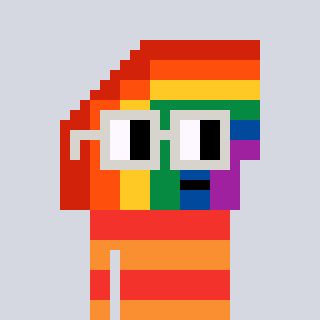
a pixel art character with square light gray glasses, a rainbow-shaped head and a orange-colored body on a cool background